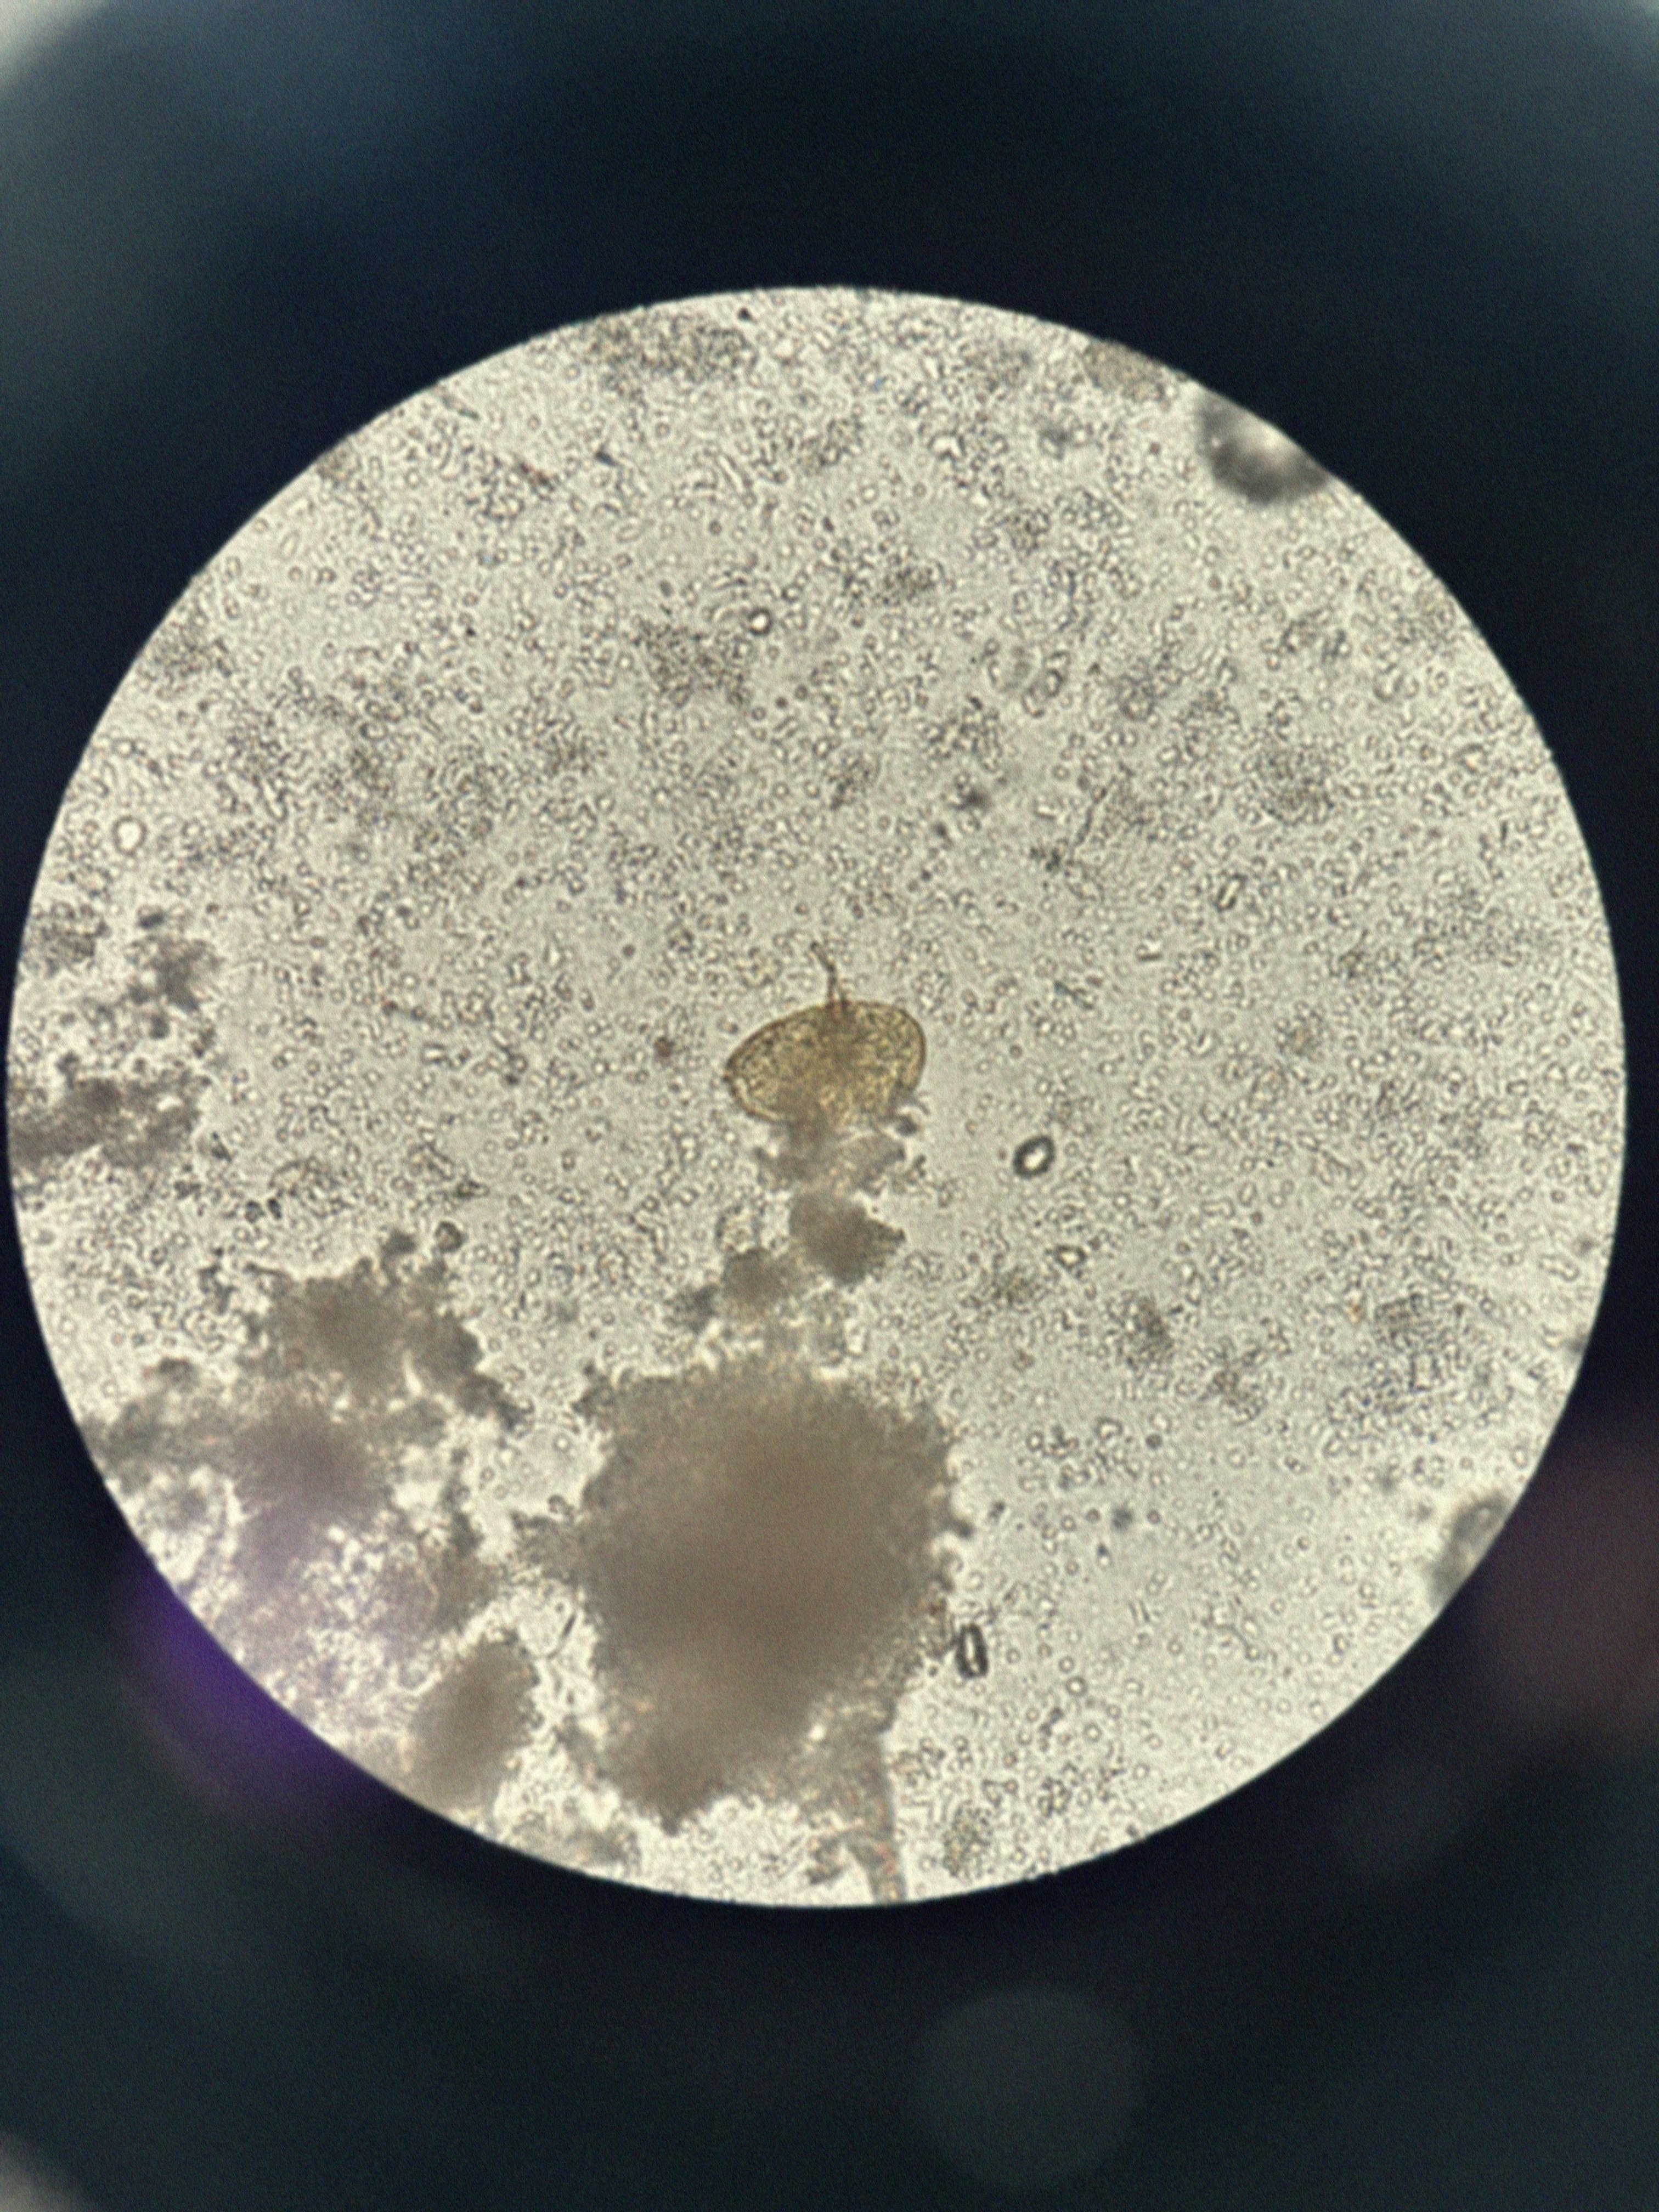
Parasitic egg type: Paragonimus spp